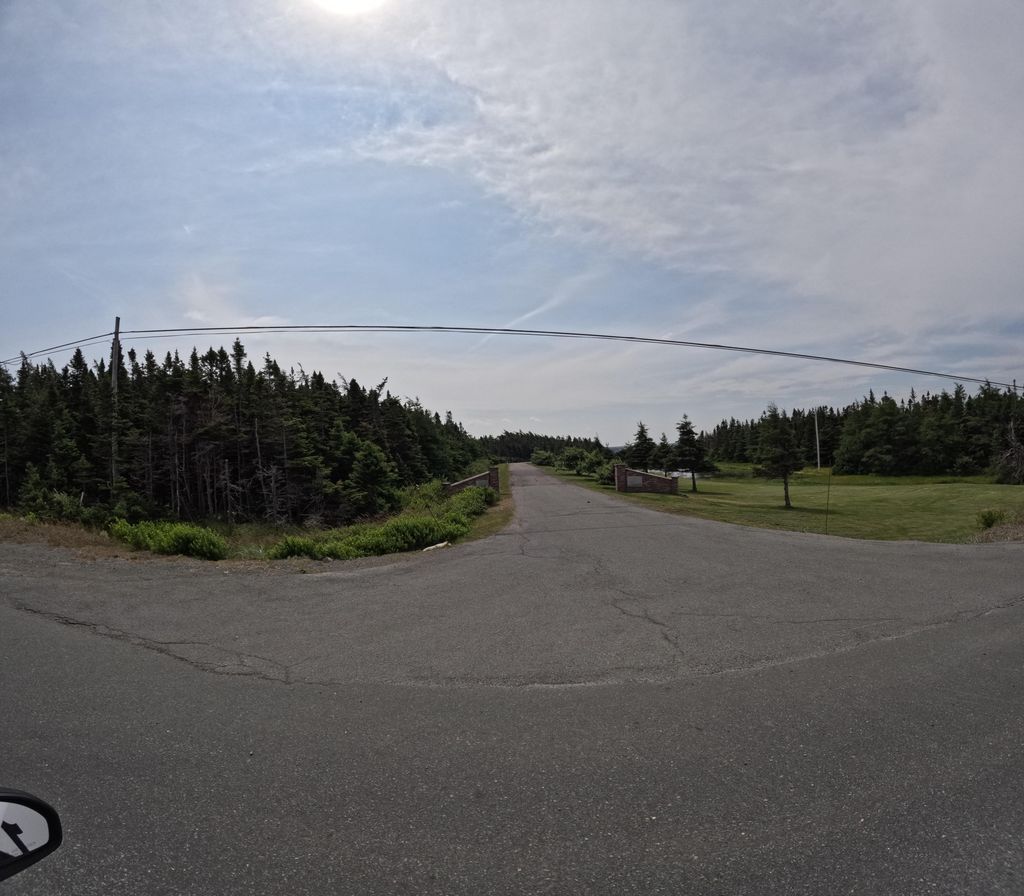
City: st_johns